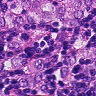
Metastatic tissue present: yes